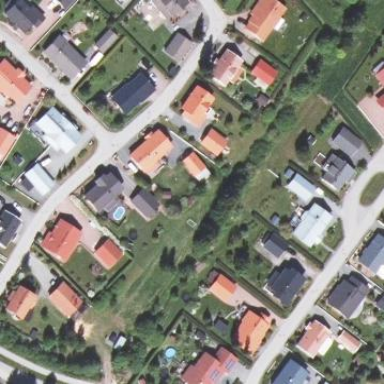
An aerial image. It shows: Residential area.